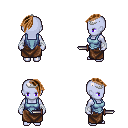
a pixel art fantasy rpg character, female body template, dark elf, purple skin, blue vest, robe skirt, brown long mohawk hairstyle, silver tiara, white cloth bandages, dagger, four views (front, back, left, right), 2x2 character sprite sheet, small pixel art, hard edges, no anti-aliasing